Question: I am trying to detect if a corner is concave or convex in an arbitrary polygon.
I made the function below that computes the angle between all edge-pairs. however one never knows if the if it is the inner or the outer corner angle that it returns. I have no idea how to go about this. Any help appreciated!!!!
'''
function findConvexCorner (pt){
var isCornerConvex = [];
for (var i =0; i < pt.length ;i++)
{
var lastPt = pt.length -1;
if (i==0){
var vec1 = vec3.createXYZ( pt[lastPt].x - pt[i].x , pt[lastPt].y - pt[i].y ,0.0);
var vec2 = vec3.createXYZ( pt[i].x - pt[i+1].x , pt[i].y - pt[i+1].y ,0.0);
vec3.normalize(vec1);vec3.normalize(vec2);
isCornerConvex.push(Math.acos(vec3.dot(vec1,vec2))*180/Math.PI);}
else if(i == lastPt){
var vec2 = vec3.createXYZ( pt[i-1].x - pt[i].x , pt[i-1].y - pt[i].y ,0.0);
var vec1 = vec3.createXYZ( pt[0].x - pt[i].x , pt[0].y - pt[i].y ,0.0);
vec3.normalize(vec1);vec3.normalize(vec2);
isCornerConvex.push(Math.acos(vec3.dot(vec1,vec2))*180/Math.PI);}
else{
var vec1 = vec3.createXYZ( pt[i-1].x - pt[i].x , pt[i-1].y - pt[i].y ,0.0);
var vec2 = vec3.createXYZ( pt[i+1].x - pt[i].x , pt[i+1].y - pt[i].y ,0.0);
vec3.normalize(vec1);vec3.normalize(vec2);
isCornerConvex.push(Math.acos(vec3.dot(vec1,vec2))*180/Math.PI);}
}
console.log("Angle: "+ isCornerConvex);
}
'''

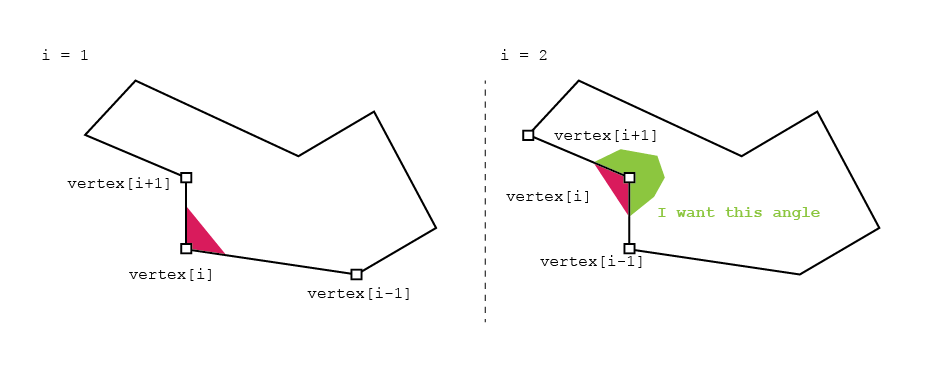
Answer: A bit more detail about what your trying to do might be helpful. That being said, seems like an algorithm for generating the convex hull might be useful. Such as the following, which is probably the best balance of efficiency and ease of implementation:
<URL>
Once you know which points are part of the convex hull, the rest should be a bit more straight forward.